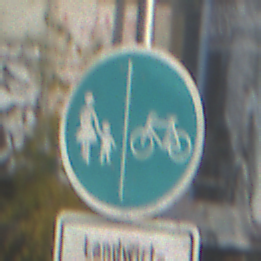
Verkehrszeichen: GetrennterRadUndGehwegRadwegRechts
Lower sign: BesondereFahrzeugeUndTransportgueter6
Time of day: MorningAfternoon
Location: Outdoor (Urban)
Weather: PartlyCloudy
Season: NotSpecified
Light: Natural